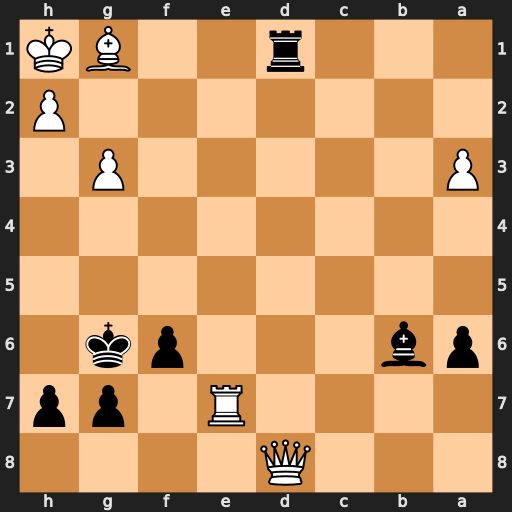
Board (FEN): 3Q4/4R1pp/pb3pk1/8/8/P5P1/7P/3r2BK
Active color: b
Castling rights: -
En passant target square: -
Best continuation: Rxg1#